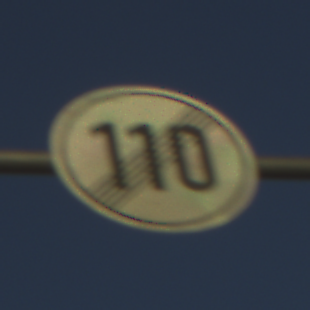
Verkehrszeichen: EndeGeschwindigkeit110
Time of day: SunriseSunset
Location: Outdoor (Nature)
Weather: Clear
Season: NotSpecified
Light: Natural